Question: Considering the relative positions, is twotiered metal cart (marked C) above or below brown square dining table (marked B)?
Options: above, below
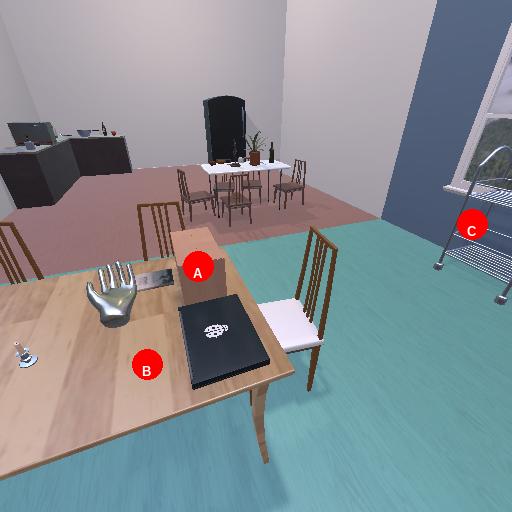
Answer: above